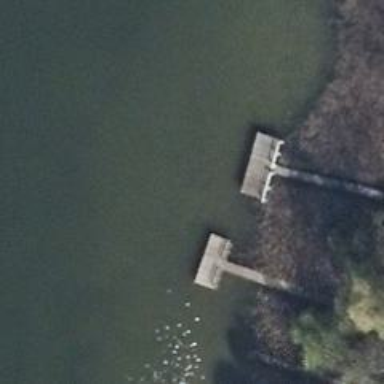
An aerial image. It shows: Man-made pier.